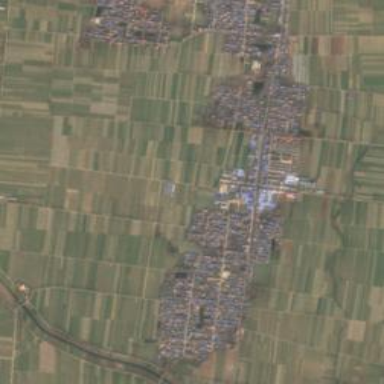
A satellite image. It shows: Township within town.